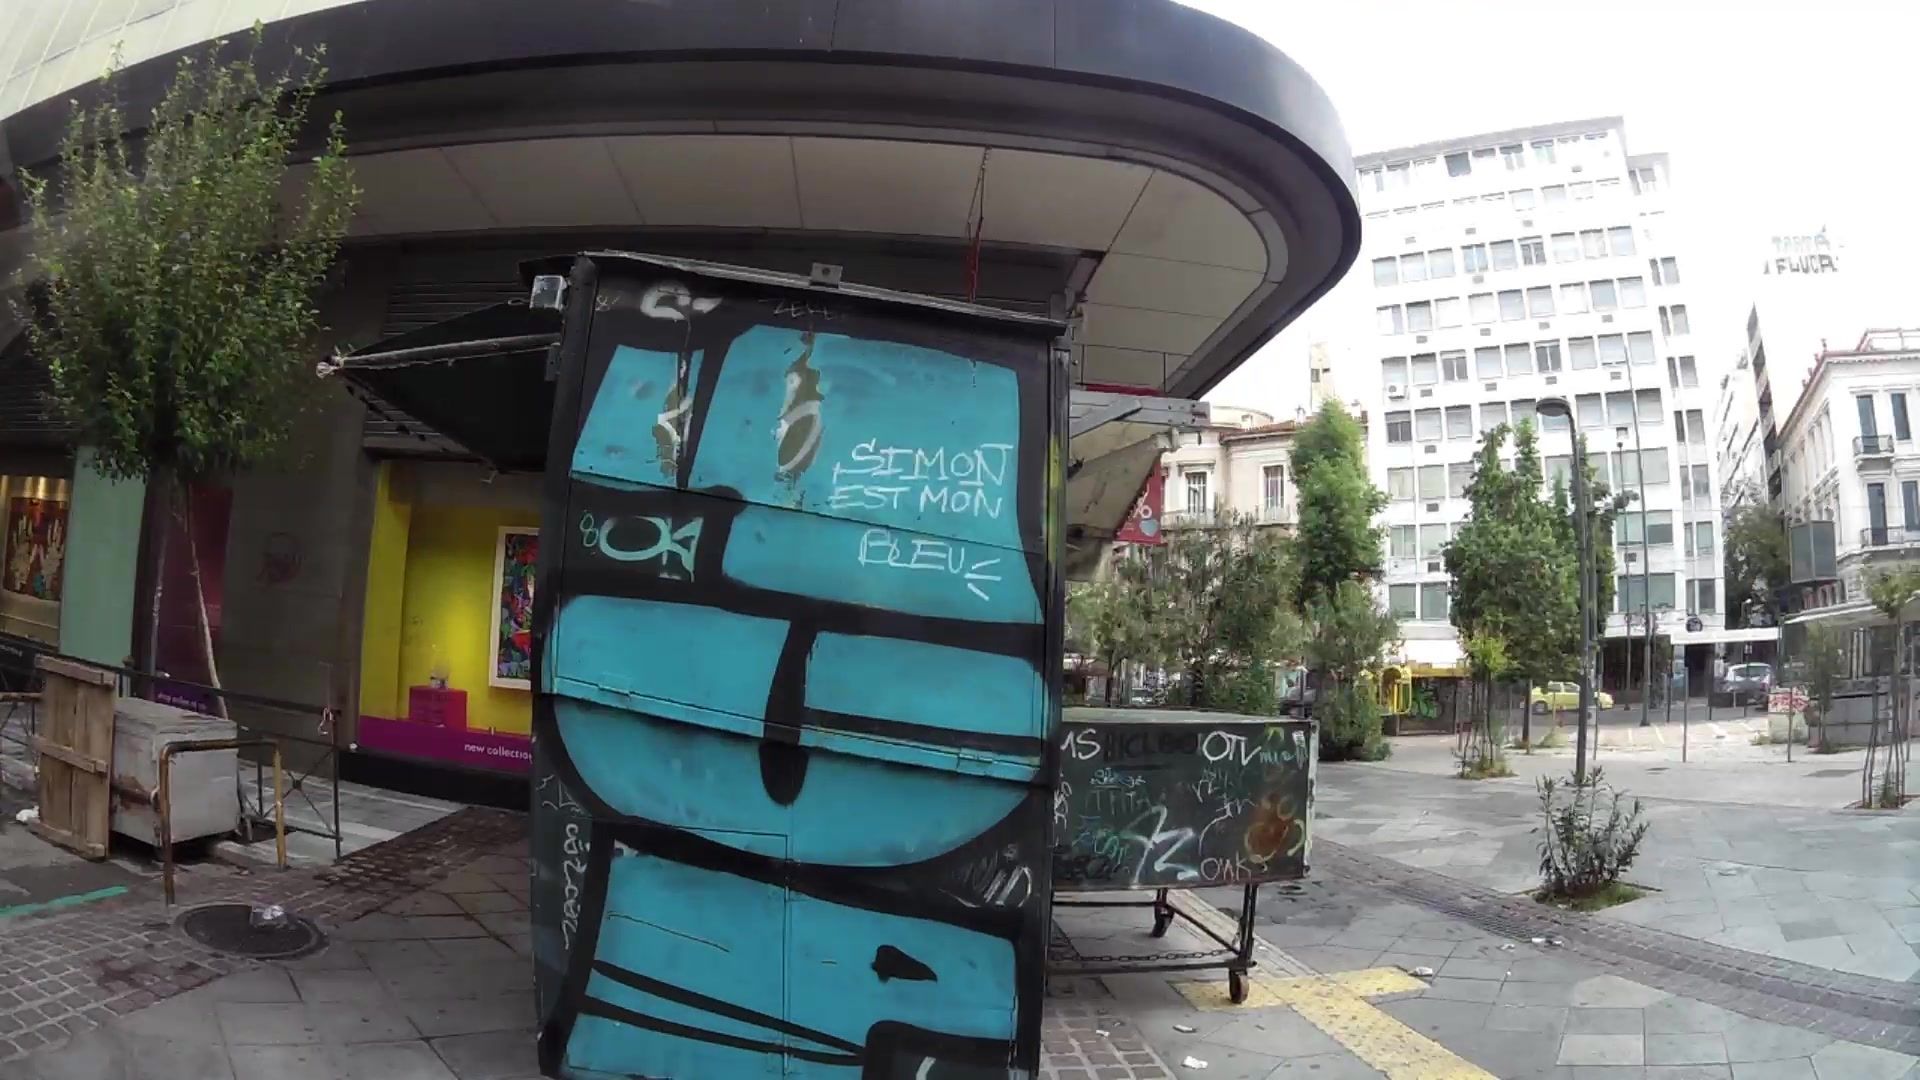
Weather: clear
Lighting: day
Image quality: good
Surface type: walking surface
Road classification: pedestrian, living_street
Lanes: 1
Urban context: urban centre
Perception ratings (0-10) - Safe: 1.95, Lively: 5.47, Beautiful: 0.86, Boring: 2.37, Depressing: 5.51, Wealthy: 4.4